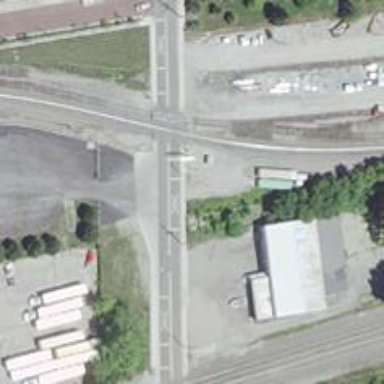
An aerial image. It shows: Railway crossing.